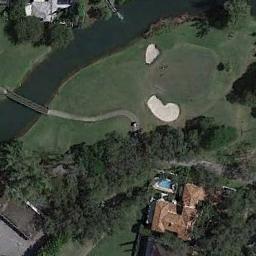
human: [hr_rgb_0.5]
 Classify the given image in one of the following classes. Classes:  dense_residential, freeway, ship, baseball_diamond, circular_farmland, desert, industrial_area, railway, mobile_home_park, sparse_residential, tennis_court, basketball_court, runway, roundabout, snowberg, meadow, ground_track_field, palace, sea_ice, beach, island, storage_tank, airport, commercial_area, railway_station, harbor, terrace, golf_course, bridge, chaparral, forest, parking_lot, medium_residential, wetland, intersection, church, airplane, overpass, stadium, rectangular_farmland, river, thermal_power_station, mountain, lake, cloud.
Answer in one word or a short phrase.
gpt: golf_course